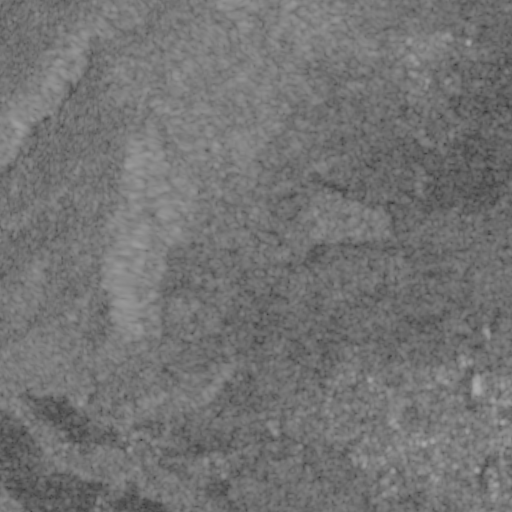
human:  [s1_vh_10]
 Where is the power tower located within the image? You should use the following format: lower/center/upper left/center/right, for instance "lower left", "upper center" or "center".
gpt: The power tower is located in the lower left of the image.
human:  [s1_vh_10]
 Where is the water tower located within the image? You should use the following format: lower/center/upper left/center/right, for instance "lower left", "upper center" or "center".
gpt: The water tower is located in the lower right of the image.
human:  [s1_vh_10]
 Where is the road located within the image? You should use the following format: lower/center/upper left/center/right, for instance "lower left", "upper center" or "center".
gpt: There is no road in the image.

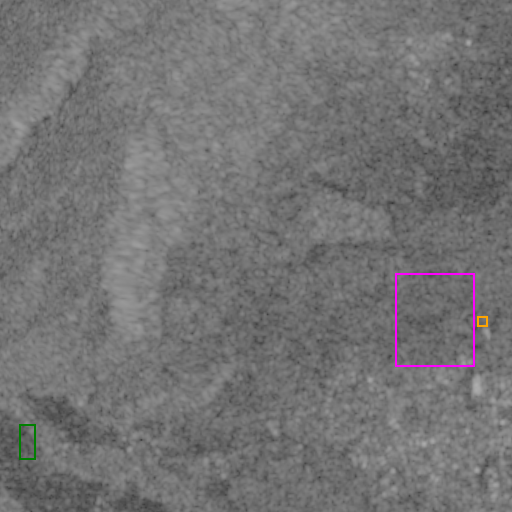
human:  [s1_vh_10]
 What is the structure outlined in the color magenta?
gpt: The structure outlined in magenta is a crop field.
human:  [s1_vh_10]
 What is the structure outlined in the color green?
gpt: The structure outlined in green is a park.
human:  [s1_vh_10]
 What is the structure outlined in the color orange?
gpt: The structure outlined in orange is a parking lot.
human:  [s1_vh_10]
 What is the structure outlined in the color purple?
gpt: There is no purple outline.